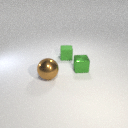
small green rubber cube to the right of large brown metal sphere